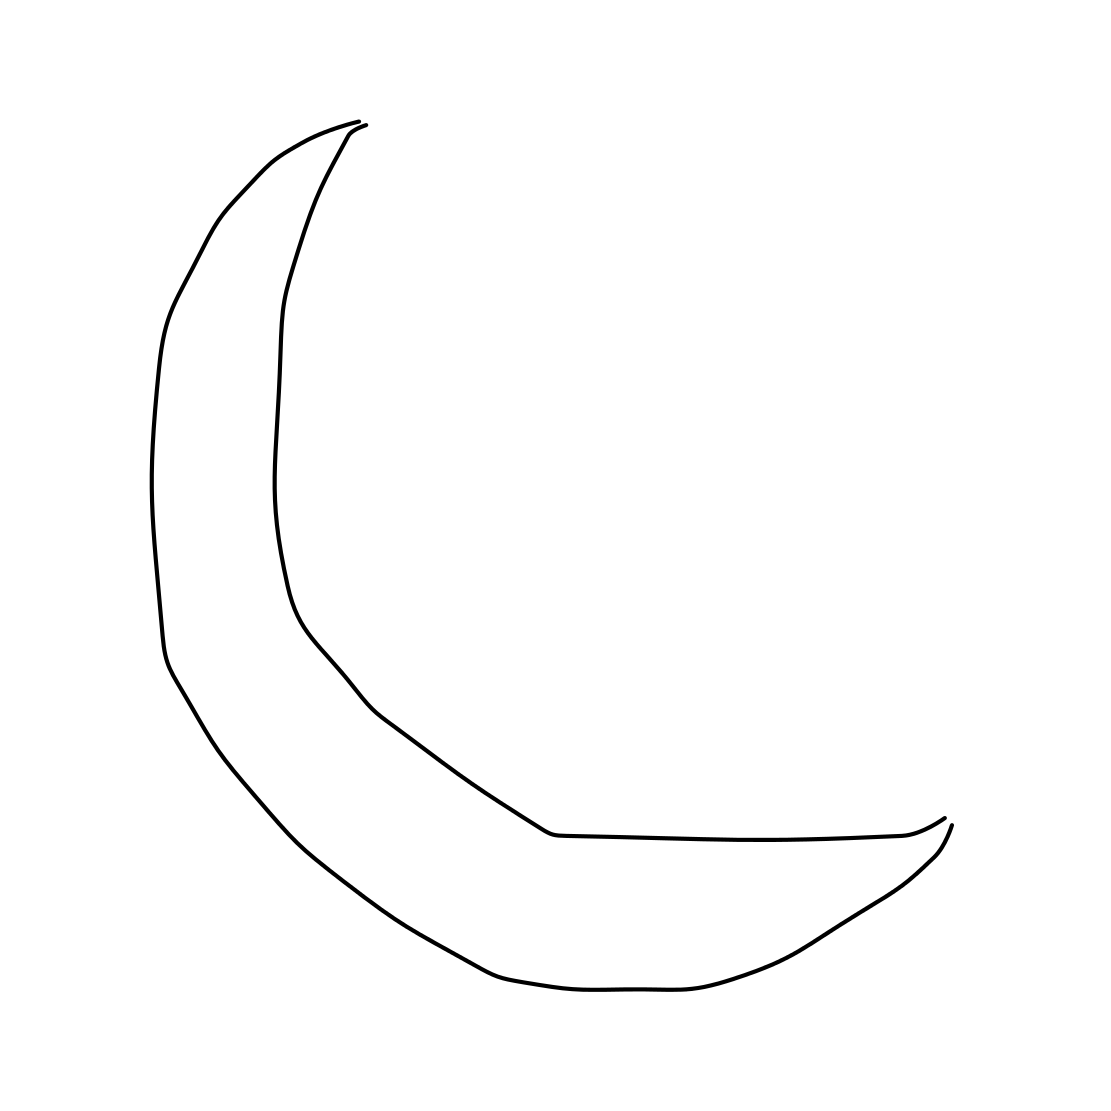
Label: moon